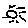
Label: sun